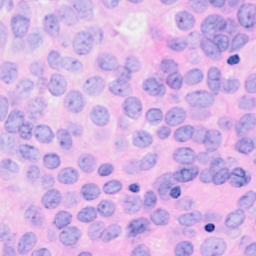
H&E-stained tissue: Breast